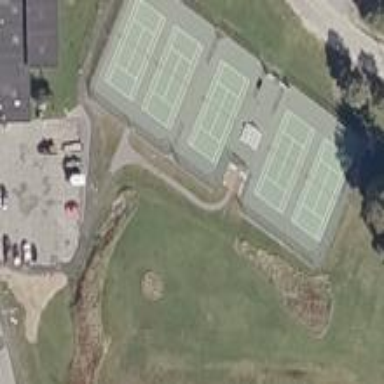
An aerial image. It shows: Tennis court on pitch.